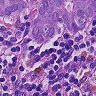
Metastatic tissue present: yes